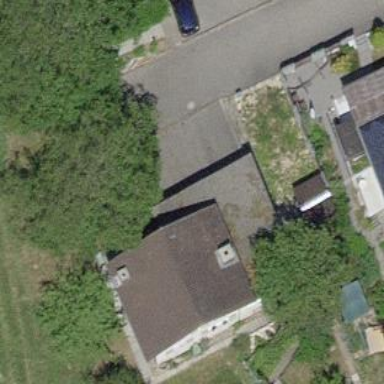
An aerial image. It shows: Garage building.